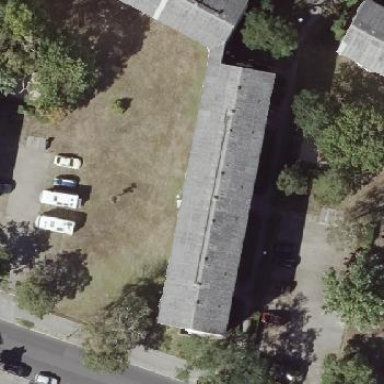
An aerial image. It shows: Gabled roof on building that houses apartments.